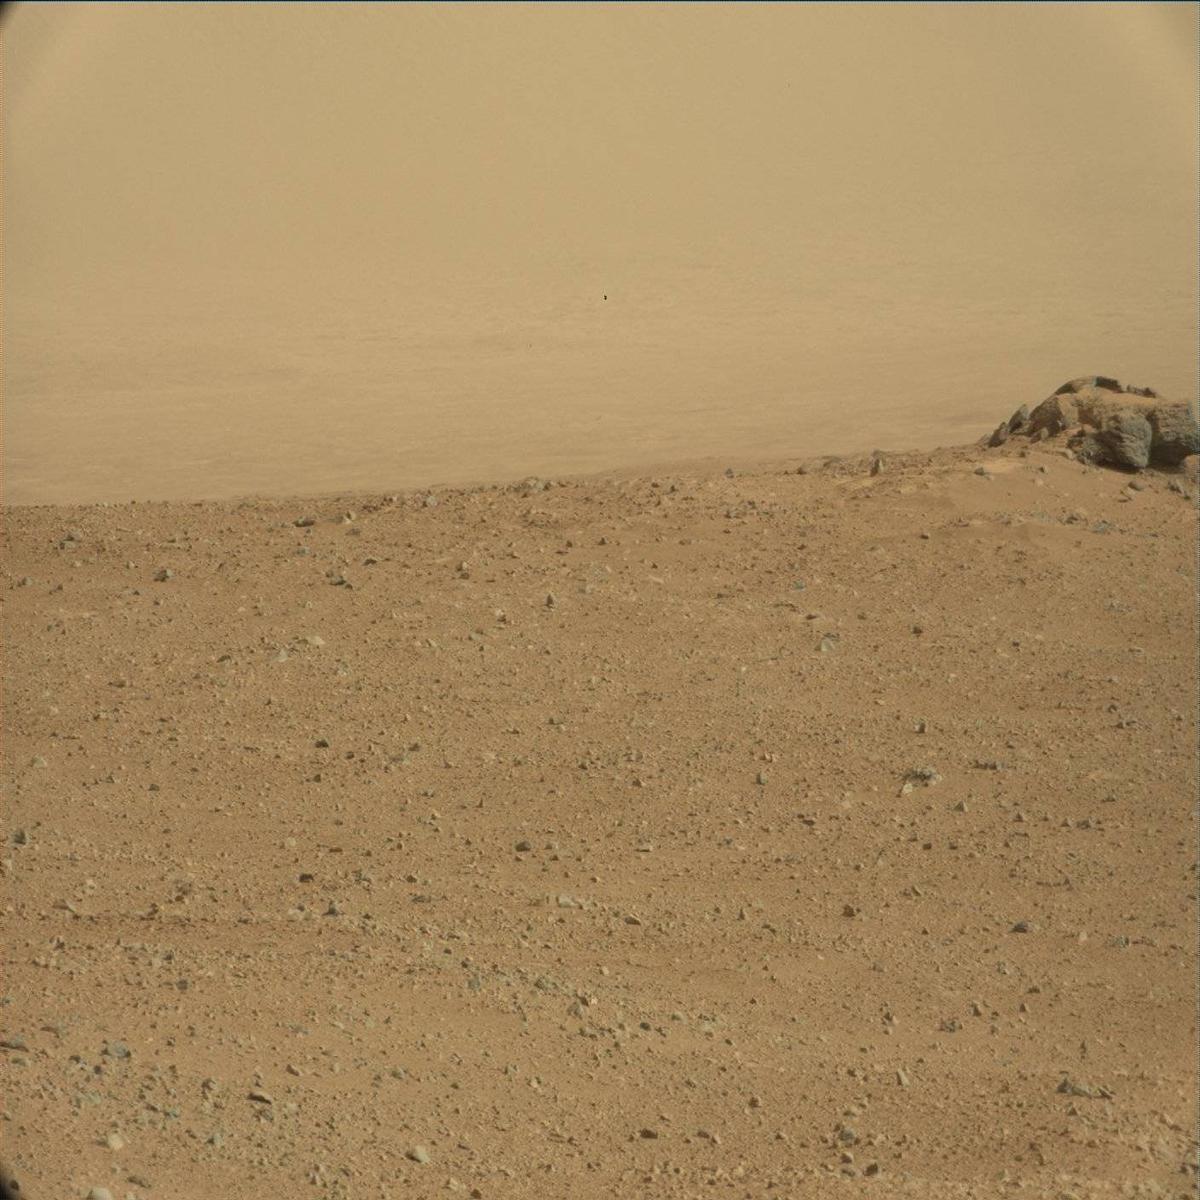
Terrain classes present: Ridge, Rock, Sand / Soil